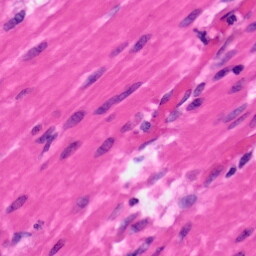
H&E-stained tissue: Pancreatic